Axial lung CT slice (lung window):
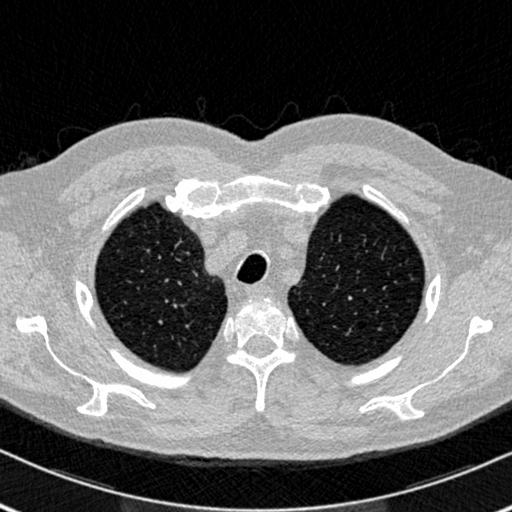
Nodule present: no